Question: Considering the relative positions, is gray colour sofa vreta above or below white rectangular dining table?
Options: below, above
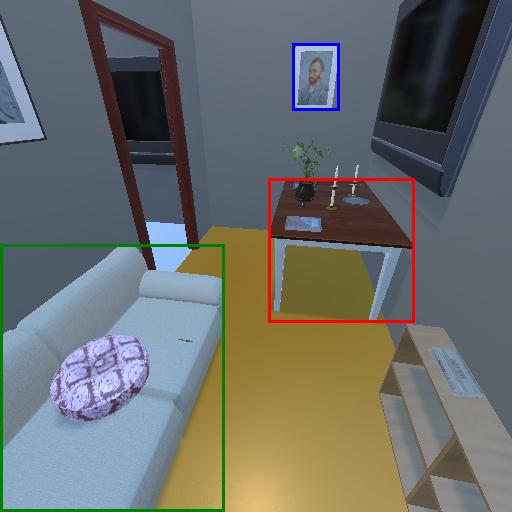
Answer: below